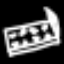
Label: bed